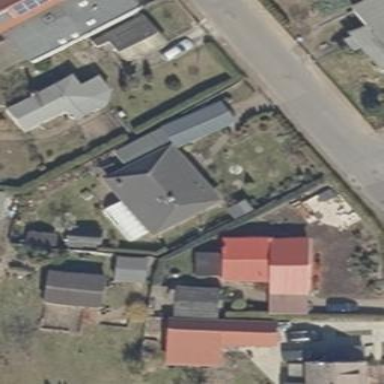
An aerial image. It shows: Hipped roof house.